Question: I have an excel spreadsheet that has a column, with each cell filled with pages of data stripped from a database. In each cell, 1 or 2 serial numbers may be defined. There are three known formats of serial numbers:
Starting with YV and are 10 digits long.
Starting with VNA and are 8 digits long.
Starting with SVNA and are 9 digits long.
I need to extract every copy of every serial number in that column out to a separate cell. There may be 0, 1, or 2 serial numbers in each cell, and the copied information needs to be left blank, left with a single serial number, or left with 2 serial numbers separated by a comma and a space ("VNA1234A, VNAB4321").
I don't have any code to suggest because all code I've seen in this vein is to extract an entire known word, rather than a whole word or phrase based on a few letters.
Is there some way to do this?

I'd like the serial number VNA3FB00 from the text in the picture to be copied into the F cell to the left. And if there was another serial number, to have that copied as well.
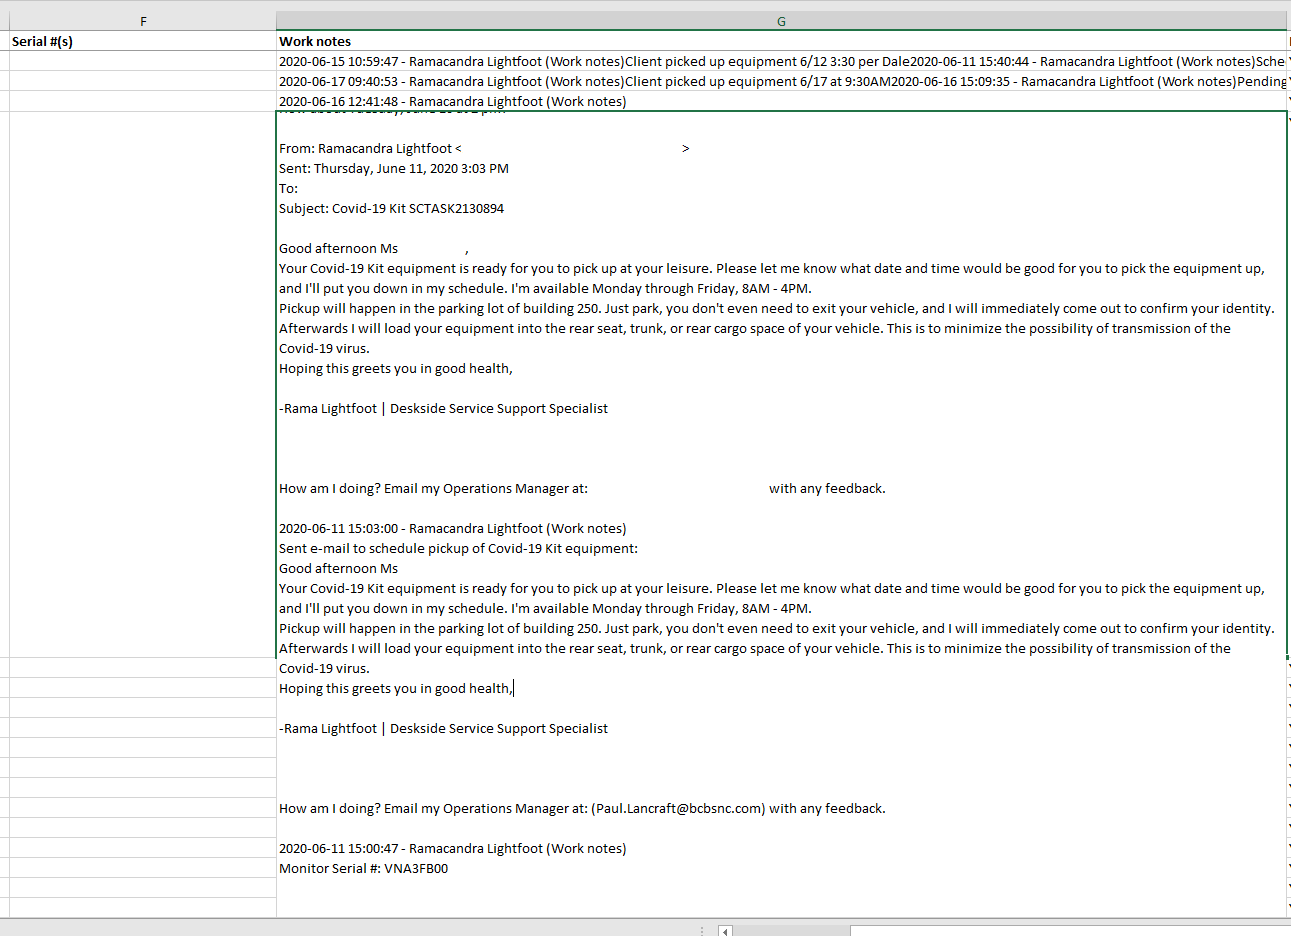
Answer: This could be done with a formula and access to 'TEXTJOIN' (available in O365 and Excel 2019). In 'F2' the formula:
'''
=TEXTJOIN(", ",,FILTERXML("<t>
"&SUBSTITUTE(SUBSTITUTE(SUBSTITUTE(SUBSTITUTE(SUBSTITUTE(G1,":"," "),","," "),"."," "),";"," ")," ","

")&"
</t>","//s[starts-with(., 'YV') and string-length(.) =10 or starts-with(., 'VNA') and string-length(.) =8 or starts-with(., 'SVNA') and string-length(.) =9]"))
'''
<URL>
You may need to add more substitutions in depending on how your data looks.
---
You could also decide to go with an UDF through VBA. Maybe something along these lines:
'''
Function REGEX(str As String, pat As String) As String
With CreateObject("vbscript.regexp")
.Global = True
.Pattern = pat
If .Test(str) = True Then
For Each Mtch In .Execute(str)
If REGEX = "" Then
REGEX = Mtch
Else
REGEX = REGEX & ", " & Mtch
End If
Next
End If
End With
End Function
'''
You can call this function in 'F2', through:
'''
=REGEX(G2,"(?:YV[^\W_]{8}|S?VNA[^\W_]{5})")
'''
Where you may want to sway '[^\W_]' for '[A-Z0-9]' if you want to exclude lowercase letters to.
If you are unfamiliar with regular expressions then have a look at the online <URL> introductary post on regex within VBA.
---
<URL>